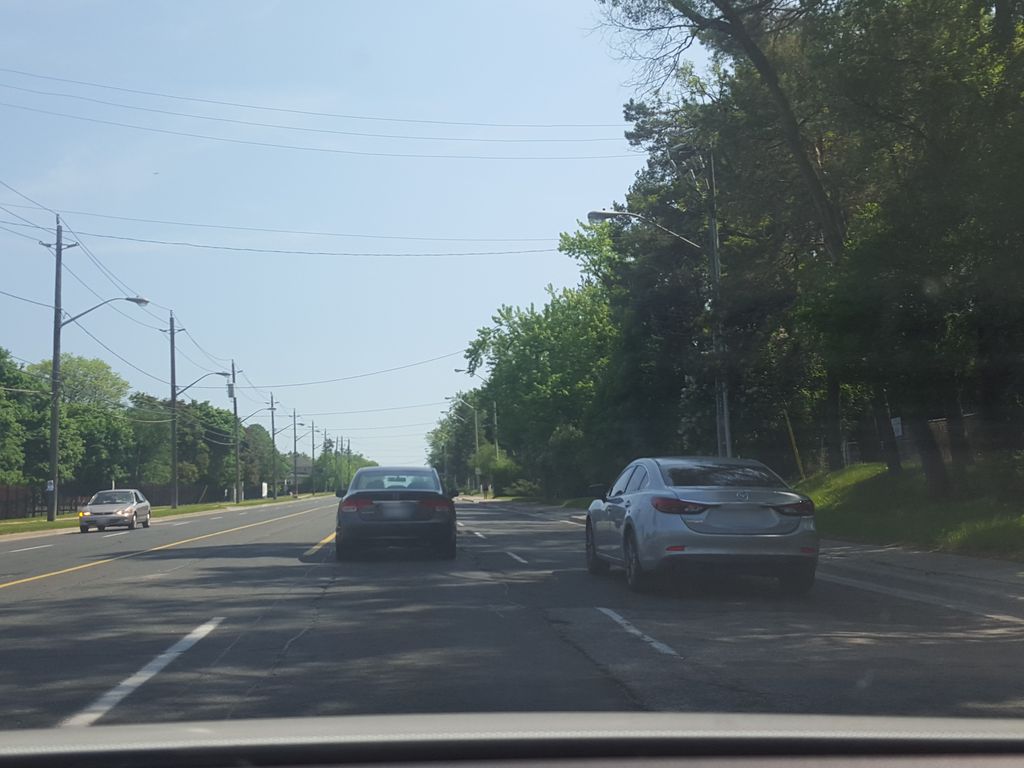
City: toronto